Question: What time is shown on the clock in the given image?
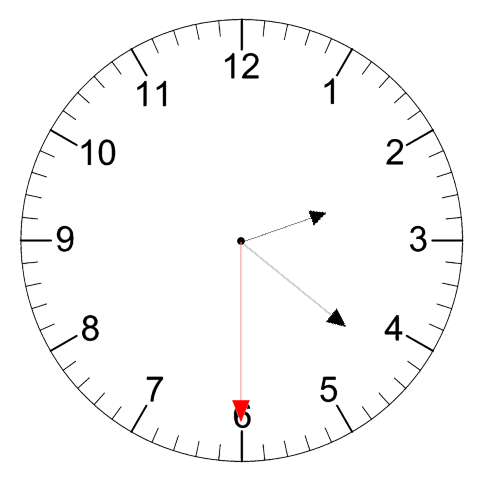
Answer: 02:21:30